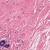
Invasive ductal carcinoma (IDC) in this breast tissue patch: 0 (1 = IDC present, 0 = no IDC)